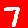
Digit: 7